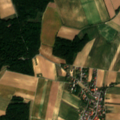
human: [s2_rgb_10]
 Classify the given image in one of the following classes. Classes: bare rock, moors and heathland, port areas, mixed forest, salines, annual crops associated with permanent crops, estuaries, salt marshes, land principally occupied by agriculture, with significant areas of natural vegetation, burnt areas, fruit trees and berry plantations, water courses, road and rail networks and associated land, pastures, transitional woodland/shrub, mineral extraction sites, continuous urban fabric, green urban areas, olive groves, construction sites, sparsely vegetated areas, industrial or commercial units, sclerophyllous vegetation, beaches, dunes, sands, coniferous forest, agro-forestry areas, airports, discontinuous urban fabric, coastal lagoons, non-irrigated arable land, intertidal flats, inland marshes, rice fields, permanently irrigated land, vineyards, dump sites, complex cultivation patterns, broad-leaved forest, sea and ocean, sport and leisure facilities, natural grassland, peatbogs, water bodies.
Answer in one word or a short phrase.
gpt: discontinuous urban fabric, non-irrigated arable land, broad-leaved forest